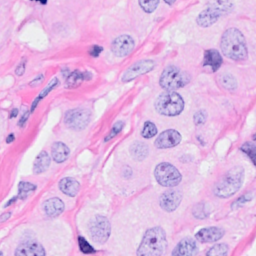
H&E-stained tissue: Breast